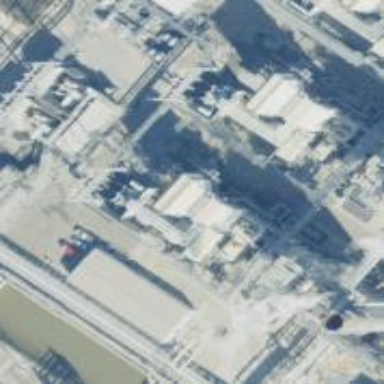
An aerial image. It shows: Gas turbine generator powered by gas.